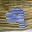
Label: 9